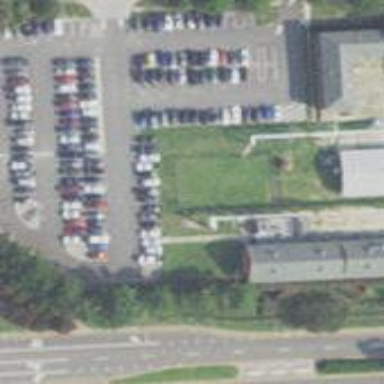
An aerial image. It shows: Parking area with surface.